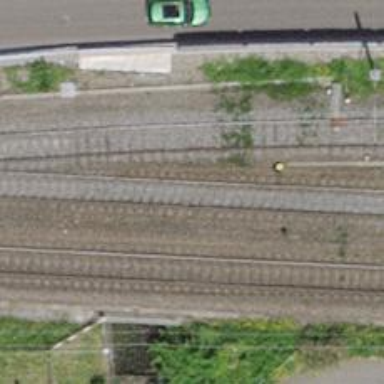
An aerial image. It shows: Railway bridge with electrified contact line. There is one track on the bridge.